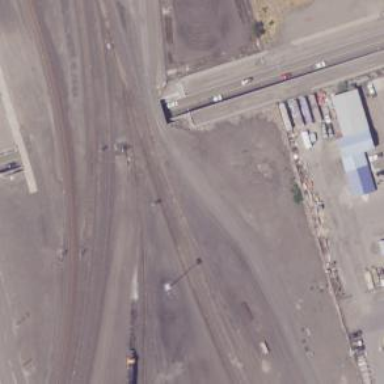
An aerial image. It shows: Railway signal.